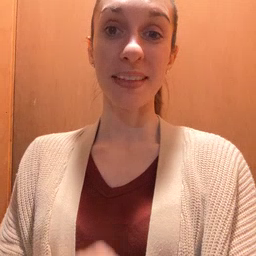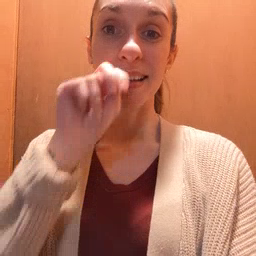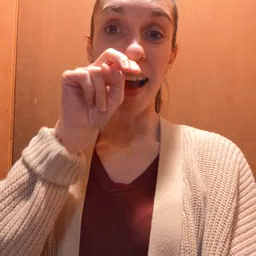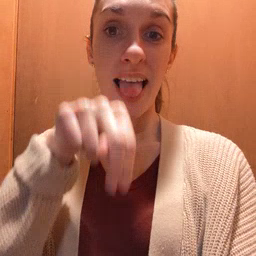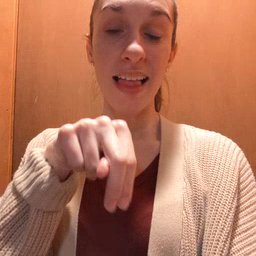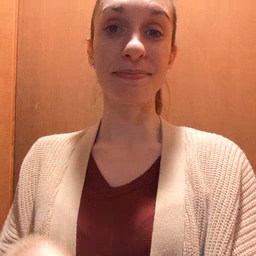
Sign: tongue